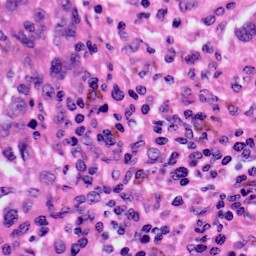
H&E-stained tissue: Skin